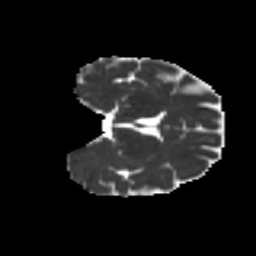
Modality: MD
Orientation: coronal
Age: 52
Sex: female
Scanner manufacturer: ge
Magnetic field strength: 3 T
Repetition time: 7.8 s
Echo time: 0.0606 s